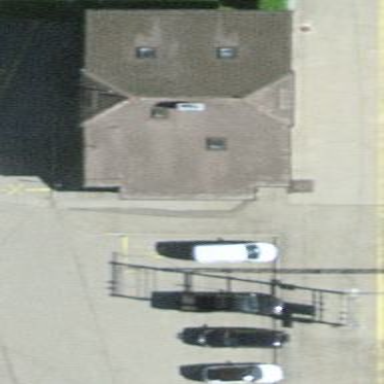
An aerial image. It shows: Train station building.